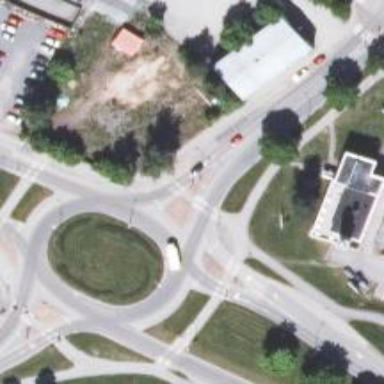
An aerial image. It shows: Secondary road with asphalt surface leading to roundabout.